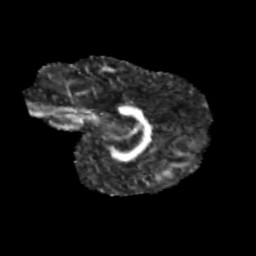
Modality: FA
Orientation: sagittal
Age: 11
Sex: male
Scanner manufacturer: siemens
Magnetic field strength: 3 T
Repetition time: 3.8 s
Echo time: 0.07 s